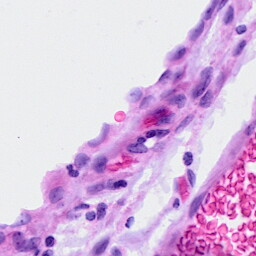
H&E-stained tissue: Ovarian